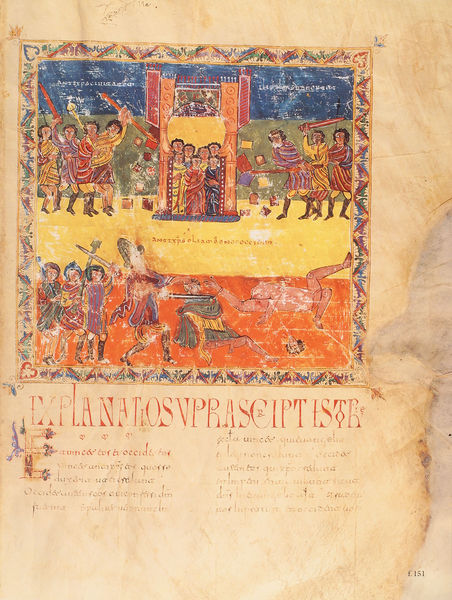
Titel: Beatus-Manuskript
Künstler: Magius
Institution: New York, Pierpont Morgan Library
Schlagwörter: angriff, blau, gruppe, kampf, nackt, frauen, gelb, grün, menschen, männer, orange, szene, zeichnung, rot, ornament, leiche, rahmen, bild, kreis, farbig, schrift, figuren, krieg, könig, soldaten, foto, schild, buch, orient, gross, seite, illustration, schwert, text, waffen, initiale, buchseite, kasten, verziert, pergament, axt, mittelalter, krieger, erhoben, romanik, lanzen, miniatur, handschrift, gefecht, quadratisch, romanisch, latein, buchmalerei, manuskript, bildfeld, menshen, e, maniskript, explana